Current action and preconditions to check: trajectory_clear

Your task: For each precondition in the list above, predict whether it will hold at this action.

Consider the current scene as observed from the mobile robot's camera, and analyze the predicted future states of all dynamic agents (e.g., people, animals, vehicles, or any moving entities) within the NEXT SECOND.

IMPORTANT: Only answer "very likely" if you are absolutely certain—based on strong, clear evidence—that a dynamic agent will violate the precondition in the predicted future state. Do NOT answer "very likely" for unlikely, ambiguous, or low-probability risks.

Ask yourself for each precondition: Is there a high probability, with clear and convincing evidence, that the predicted future states of any dynamic agent will interfere with the predicted future state of the currently executing action within the NEXT SECOND, causing that precondition to fail?

Assess the risk level based on these predictions. Use "likely" or "very likely" if motions create a clear risk of interference.

Use "neutral" or "improbable" if agents are nearby but their predicted paths are clearly diverging or non-conflicting.

Failure Risk Categories: "very improbable", "improbable", "neutral", "likely", "very likely"

Answer Format: Output ONLY the probability_of_failure value from these categories: "very improbable", "improbable", "neutral", "likely", "very likely"

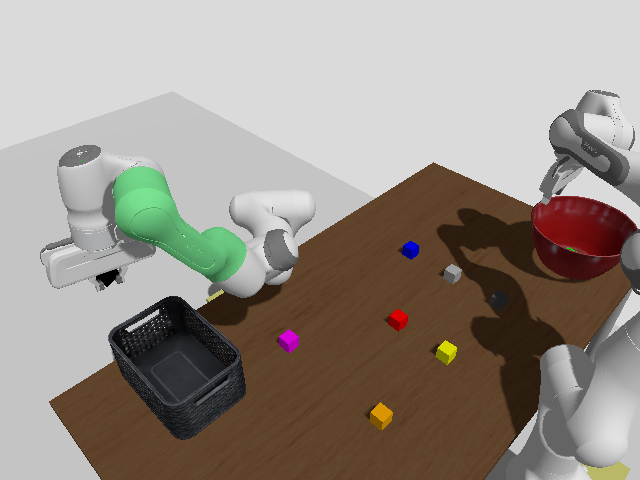

Answer: very improbable